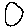
Label: circle